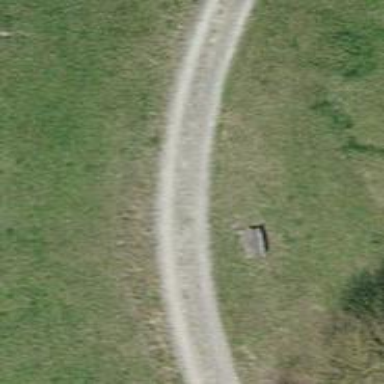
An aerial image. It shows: Brown bench in the vicinity.